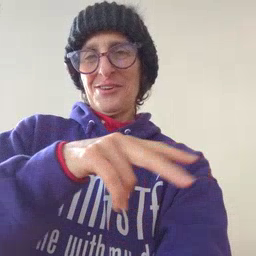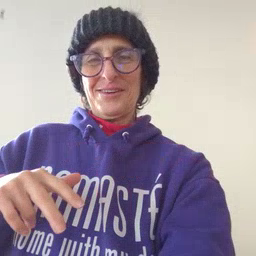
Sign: helicopter